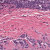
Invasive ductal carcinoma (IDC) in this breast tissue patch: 1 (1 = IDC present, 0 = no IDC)